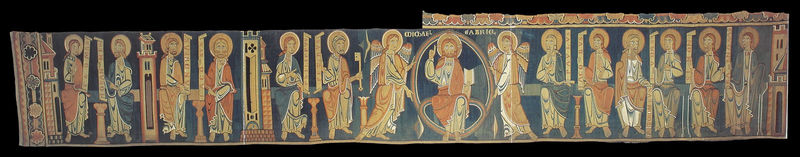
Titel: Christus-Apostel-Teppich
Institution: Halberstadt, Domschatz
Schlagwörter: blau, flügel, gruppe, himmel, gelb, menschen, bunt, finger, männer, schwarz, haus, rot, teppich, lang, häuser, kirche, gold, stoff, engel, schrift, könig, wandteppich, foto, buch, religion, türme, heiligenschein, nimbus, jesus, christlich, heilige, abendmahl, schlüssel, mandorla, apostel, glorien, fünfzehn, erhobener zeigefinger